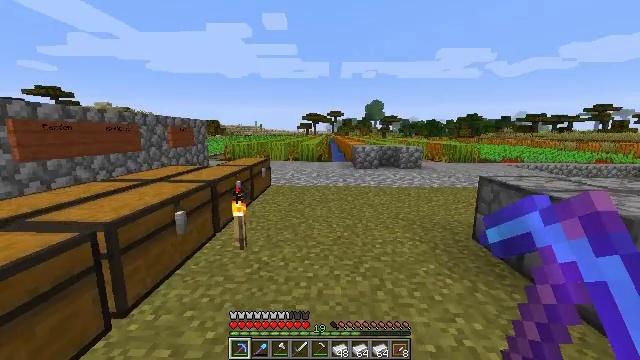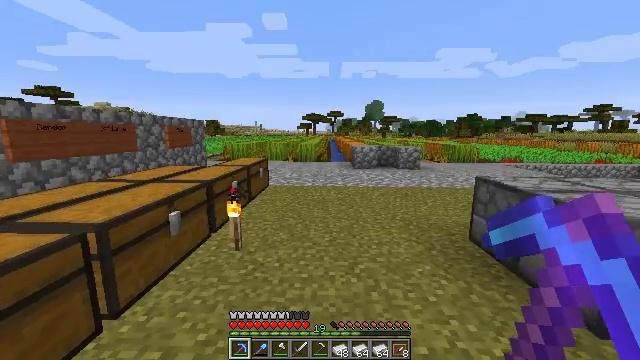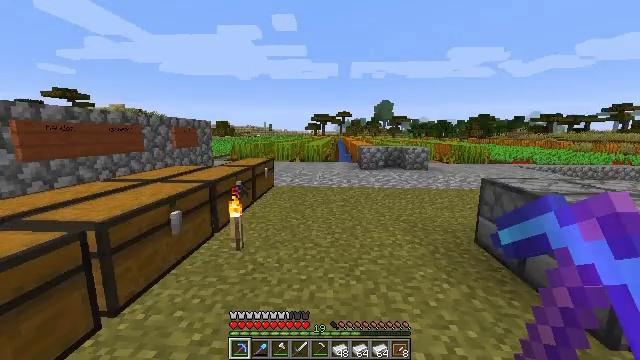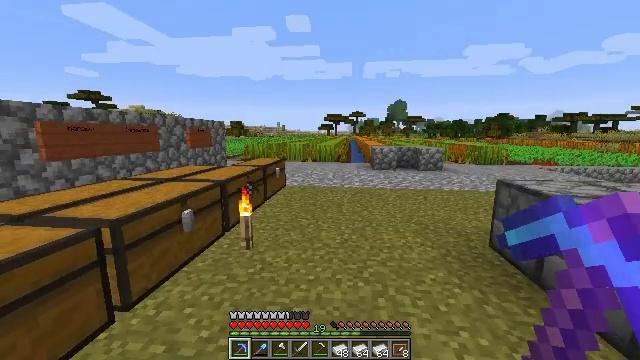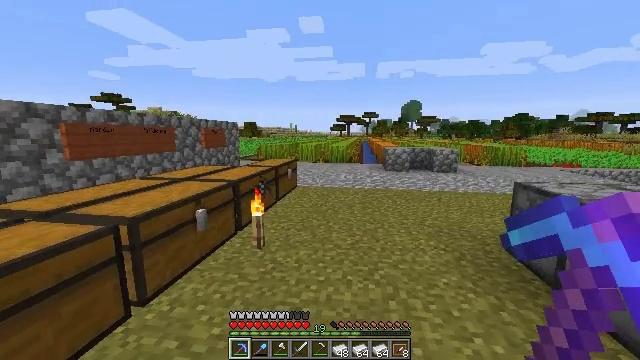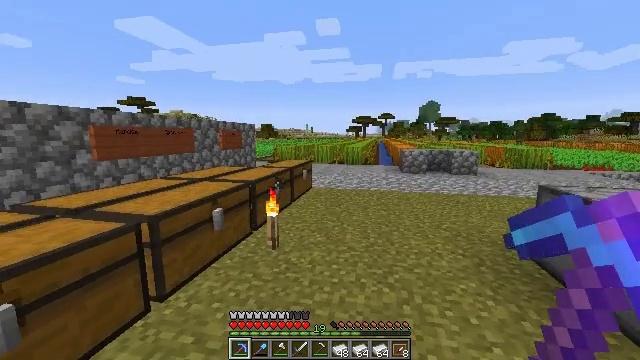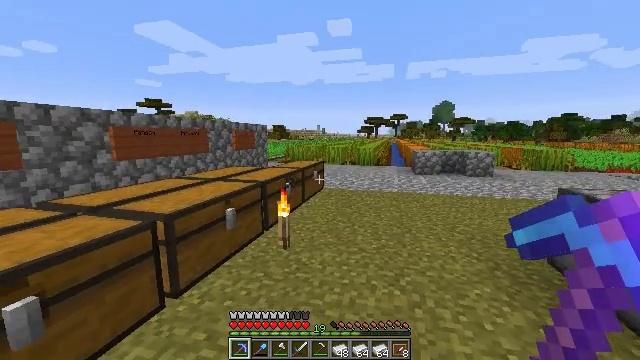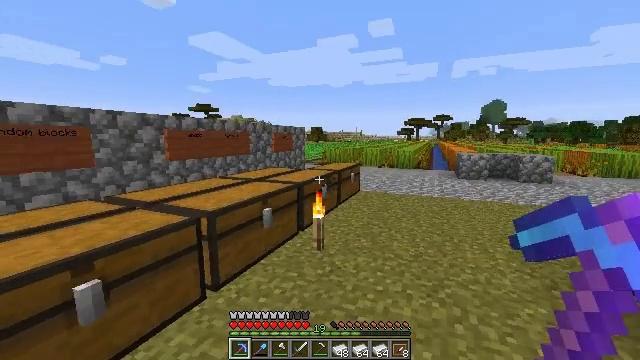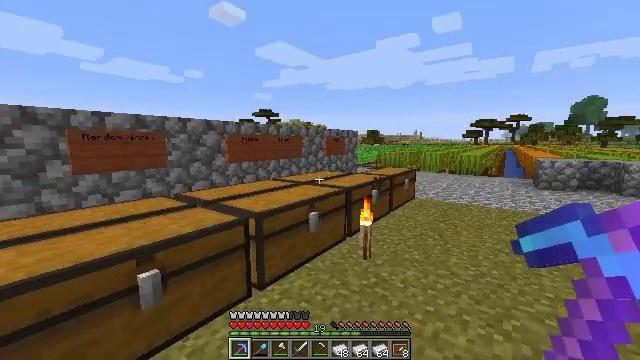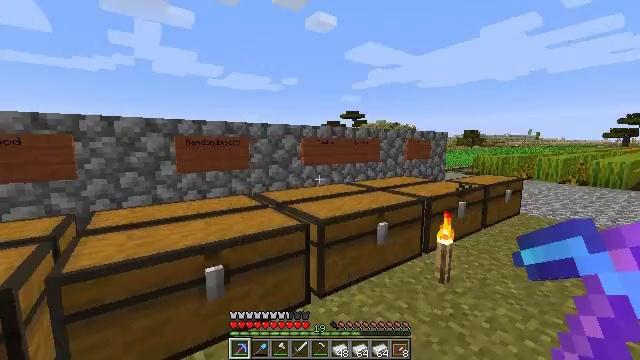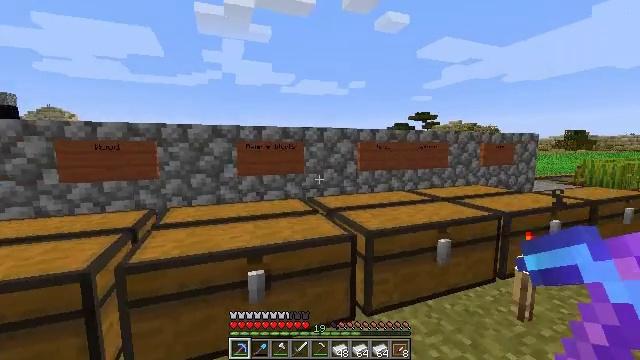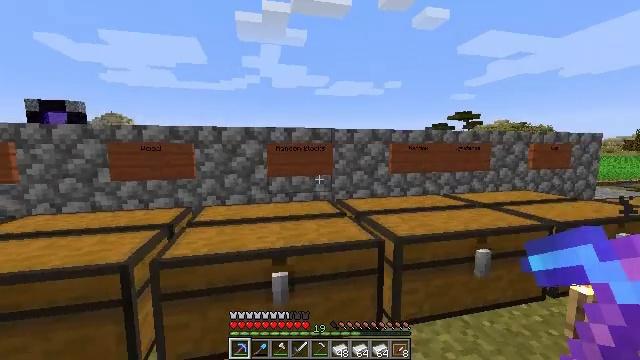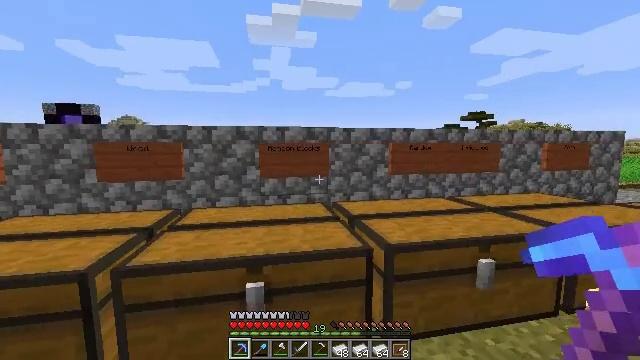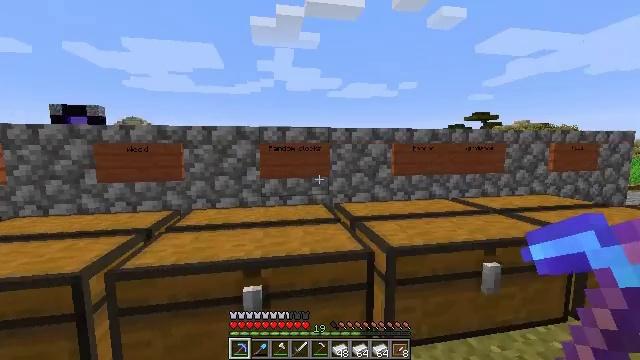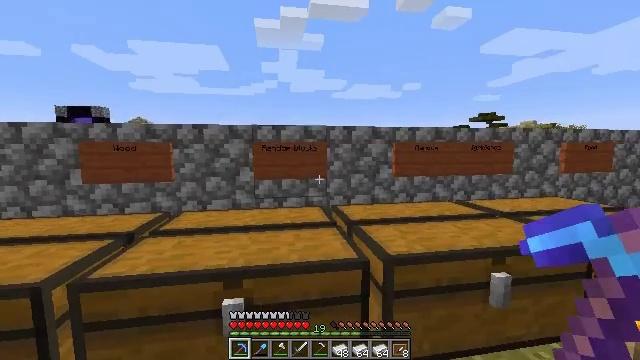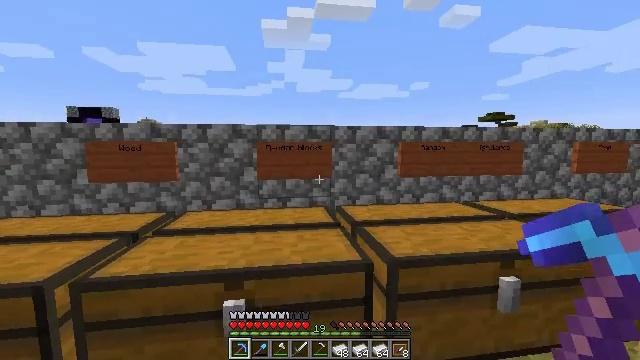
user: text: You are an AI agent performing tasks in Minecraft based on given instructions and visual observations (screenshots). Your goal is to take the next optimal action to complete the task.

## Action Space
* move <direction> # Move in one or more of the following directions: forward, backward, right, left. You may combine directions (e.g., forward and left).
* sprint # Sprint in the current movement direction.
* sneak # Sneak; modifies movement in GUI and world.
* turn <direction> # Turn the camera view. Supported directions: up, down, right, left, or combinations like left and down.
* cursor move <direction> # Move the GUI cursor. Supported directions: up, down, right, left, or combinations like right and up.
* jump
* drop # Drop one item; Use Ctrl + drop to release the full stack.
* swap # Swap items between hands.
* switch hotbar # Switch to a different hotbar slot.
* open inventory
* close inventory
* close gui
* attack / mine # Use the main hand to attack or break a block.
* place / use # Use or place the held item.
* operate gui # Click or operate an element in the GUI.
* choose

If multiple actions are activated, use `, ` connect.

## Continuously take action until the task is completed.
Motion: motion action
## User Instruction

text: Break the acacia wall sign to collect it.
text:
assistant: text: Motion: no_op
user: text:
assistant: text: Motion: turn left
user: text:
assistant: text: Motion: turn left
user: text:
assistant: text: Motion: turn left
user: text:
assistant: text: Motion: turn left
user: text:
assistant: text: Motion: turn left
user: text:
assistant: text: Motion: move forward and move right, turn left
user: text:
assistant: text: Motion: move forward and move right, turn left
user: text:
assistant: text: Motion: move forward and move right, turn left
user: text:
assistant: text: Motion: move forward and move right, turn left
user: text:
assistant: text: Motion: move forward and move right, turn left
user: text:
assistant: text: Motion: move forward and move right, turn left
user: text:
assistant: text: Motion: move forward
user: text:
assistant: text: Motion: no_op
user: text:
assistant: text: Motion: turn left
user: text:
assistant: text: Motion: no_op
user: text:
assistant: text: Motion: no_op
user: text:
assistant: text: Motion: no_op
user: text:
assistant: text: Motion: no_op
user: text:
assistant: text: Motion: no_op
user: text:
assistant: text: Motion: no_op
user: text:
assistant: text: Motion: no_op
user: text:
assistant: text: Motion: no_op
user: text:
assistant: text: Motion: move forward, turn left
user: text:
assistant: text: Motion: move forward and move left, turn left
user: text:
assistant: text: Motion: move forward and move left, turn left
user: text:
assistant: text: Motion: move forward and move left, turn left
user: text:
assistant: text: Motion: move forward and move left, turn left
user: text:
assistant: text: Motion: move forward and move left, turn left
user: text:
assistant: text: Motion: move forward and move left